Field crop: maize
Growth stage: 1
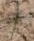
Species: salsola